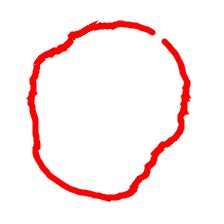
Shape: circle